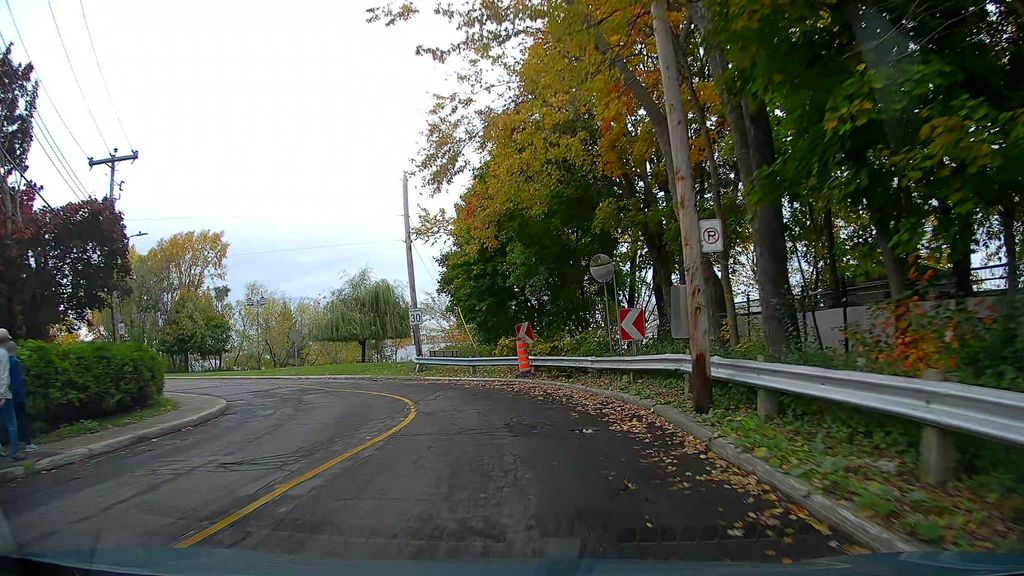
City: montreal